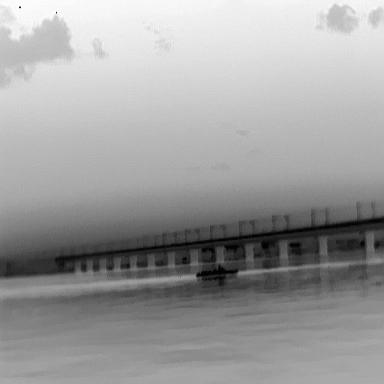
There is a warship in the infrared image.